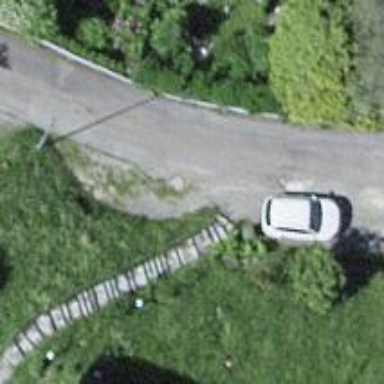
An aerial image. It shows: Smoothly paved residential road.